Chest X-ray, AP view. Patient: 13 years old, sex M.
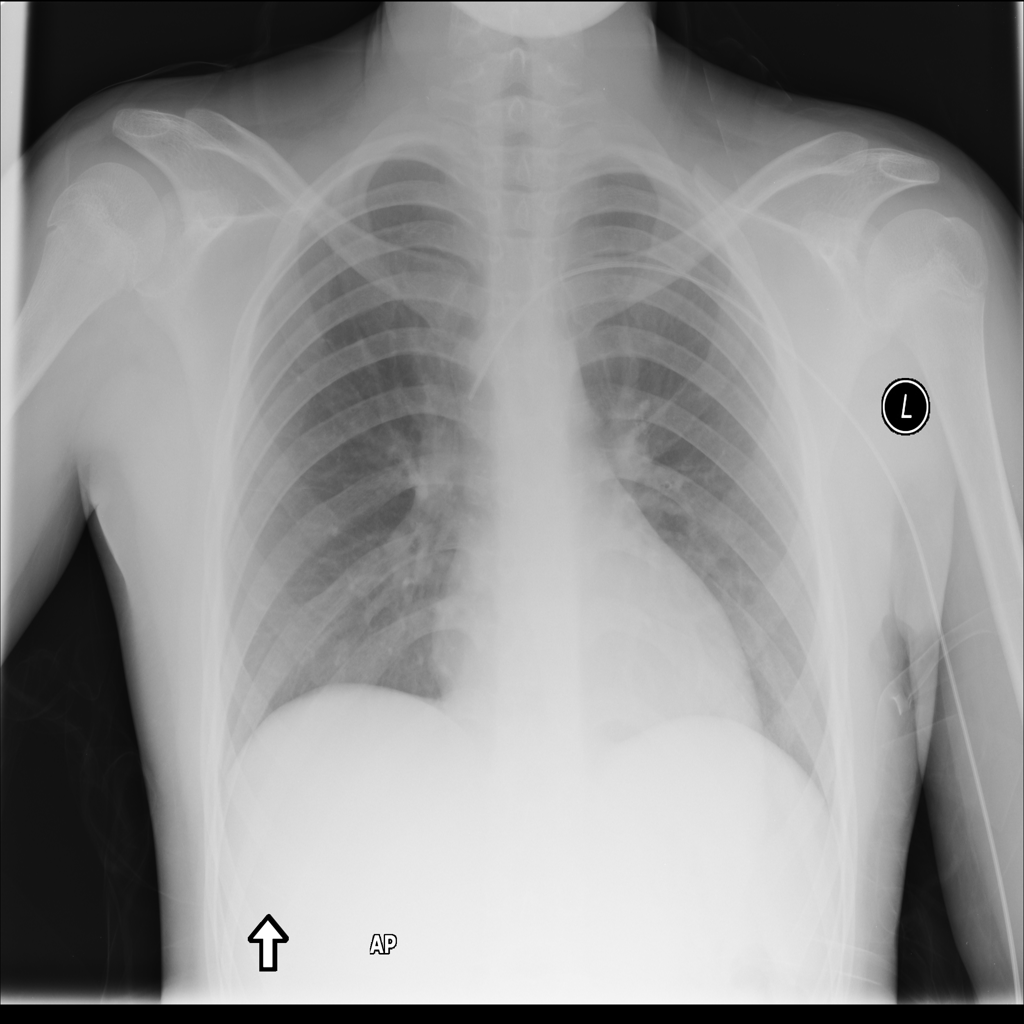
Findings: No Finding